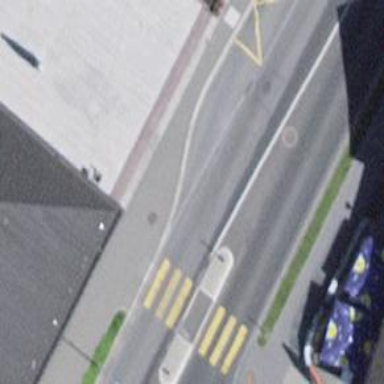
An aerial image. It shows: Uncontrolled zebra crossing with central island.